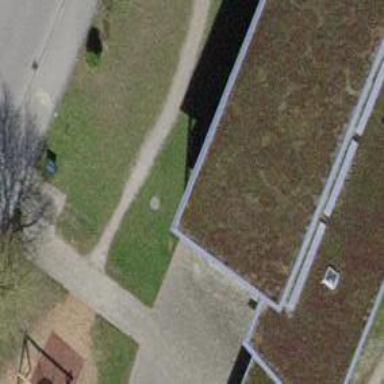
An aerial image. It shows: Kindergarten.